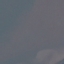
Label: SeaLake